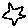
Label: star